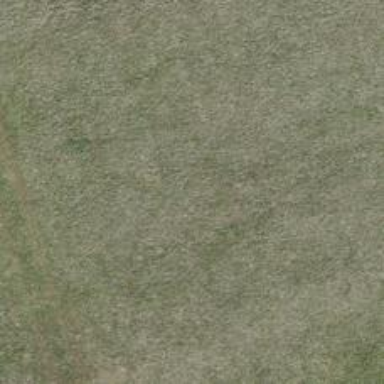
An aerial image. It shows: Path covered in grass.